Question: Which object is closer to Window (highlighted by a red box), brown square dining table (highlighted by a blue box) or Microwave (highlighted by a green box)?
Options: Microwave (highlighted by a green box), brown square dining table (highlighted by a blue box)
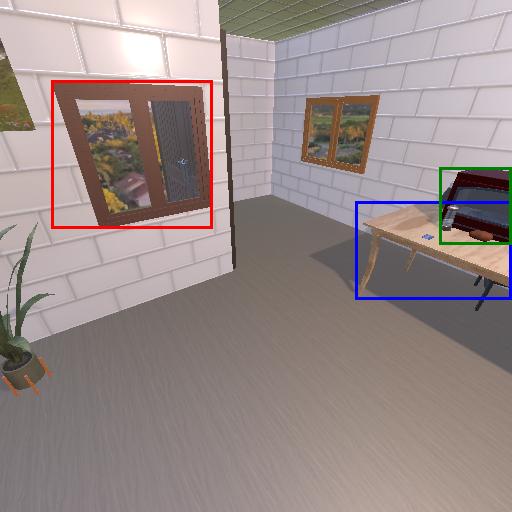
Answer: Microwave (highlighted by a green box)